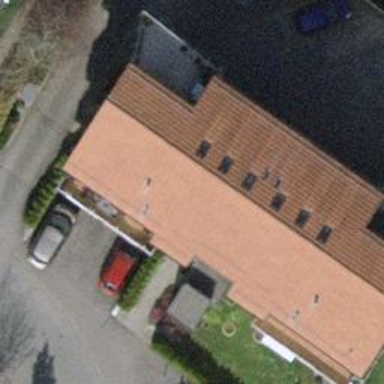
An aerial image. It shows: Detached building.